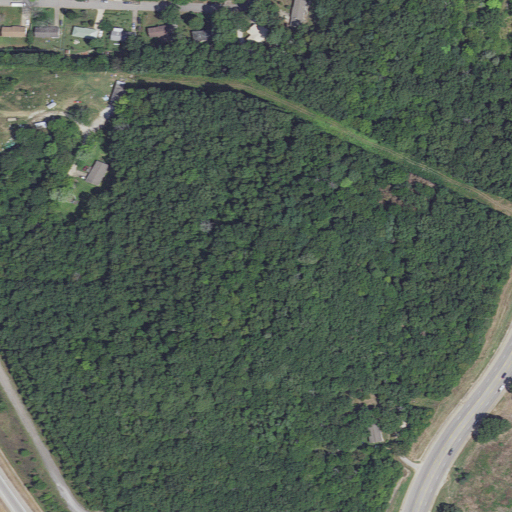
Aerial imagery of mountain in Arkansas named Root Hill containing deciduous forest, open development, low intensity development, medium intensity development, and mixed forest